Question: Im using The mysql driver 6.6.4 and EF 4.4.0.0. My context can create the database, It has also created a _MigrationHistory Table, i can insert, List, Delete records.
I can add an action with a create model, and auto create the model, everything is perfect
here is my context for claritty
'''
public class MyContext : DbContext
{
static MyContext()
{
Database.SetInitializer<MyContext>(null);
}
public MyContext()
: base("Name=MyContext")
{
}
public DbSet<AdminUser> AdminUsers { get; set; }
public DbSet<Feedback> Feedbacks { get; set; }
public DbSet<Navigation> Navigations { get; set; }
public DbSet<SiteLink> SiteLinks { get; set; }
public DbSet<SiteNew> SiteNews { get; set; }
public DbSet<StockList> StockLists { get; set; }
public DbSet<SubNavigation> SubNavigations { get; set; }
protected override void OnModelCreating(DbModelBuilder modelBuilder)
{
modelBuilder.Configurations.Add(new AdminUserMap());
modelBuilder.Configurations.Add(new FeedbackMap());
modelBuilder.Configurations.Add(new NavigationMap());
modelBuilder.Configurations.Add(new SiteLinkMap());
modelBuilder.Configurations.Add(new SiteNewMap());
modelBuilder.Configurations.Add(new StockListMap());
modelBuilder.Configurations.Add(new SubNavigationMap());
}
'''
my constring is the same name as my context, as said this all works. I have also added the Data Provider to my web.config file.
I Have even added some code in the create a stored procedure and this all works fine, bottom line everything looks really good here and as far as im concerned i have done everything right that i could possibly do.
but when I create a controller I get this: [ using the create controller with create, edit, delete options )

Now there is quite a bit of noise about this on here, and on the web but I have actually covered everything. I have even set my dbContext to just be DbSets and nothing else. This has been burning my head for quite some time now and I have done everything and read everything possible before making the move of asking on here.
Now I know this wuld probably be far easier with SQL Server etc etc, however i do not have that option, I have a very good mysql cluster and many sites using EF and code first, problems seem to start when I installed asp.net MVC 4 and upgraded to the latest .net.
Any ideas please, I will try anything
web.config
'''
<configuration>
<configSections>
<section name="entityFramework" type="System.Data.Entity.Internal.ConfigFile.EntityFrameworkSection, EntityFramework, Version=4.4.0.0, Culture=neutral, PublicKeyToken=b77a5c561934e089" requirePermission="false" />
<!-- For more information on Entity Framework configuration, visit http://go.microsoft.com/fwlink/?LinkID=237468 -->
</configSections>
<connectionStrings>
<add name="MyContext" connectionString="server=localhost;database=MyDB;user id=myuser; password=mypass; Pooling=false" providerName="MySql.Data.MySqlClient" />
</connectionStrings>
<appSettings>
<add key="webpages:Version" value="2.0.0.0" />
<add key="webpages:Enabled" value="false" />
<add key="PreserveLoginUrl" value="true" />
<add key="ClientValidationEnabled" value="true" />
<add key="UnobtrusiveJavaScriptEnabled" value="true" />
</appSettings>
<system.web>
<compilation debug="true" targetFramework="4.0" />
<pages controlRenderingCompatibilityVersion="4.0" clientIDMode="AutoID">
<namespaces>
<add namespace="System.Web.Helpers" />
<add namespace="System.Web.Mvc" />
<add namespace="System.Web.Mvc.Ajax" />
<add namespace="System.Web.Mvc.Html" />
<add namespace="System.Web.Routing" />
<add namespace="System.Web.WebPages" />
</namespaces>
</pages>
</system.web>
<system.data>
<DbProviderFactories>
<remove invariant="MySql.Data.MySqlClient" />
<add name="MySQL Data Provider" invariant="MySql.Data.MySqlClient" description=".Net Framework Data Provider for MySQL" type="MySql.Data.MySqlClient.MySqlClientFactory, MySql.Data, Version=6.6.4.0, Culture=neutral, PublicKeyToken=c5687fc88969c44d" />
</DbProviderFactories>
</system.data>
<runtime>
<assemblyBinding xmlns="urn:schemas-microsoft-com:asm.v1">
<dependentAssembly>
<assemblyIdentity name="EntityFramework" publicKeyToken="b77a5c561934e089" culture="neutral" />
<bindingRedirect oldVersion="0.0.0.0-4.4.0.0" newVersion="4.4.0.0" />
</dependentAssembly>
<dependentAssembly>
<assemblyIdentity name="MySql.Data" publicKeyToken="c5687fc88969c44d" culture="neutral" />
<bindingRedirect oldVersion="0.0.0.0-6.6.4.0" newVersion="6.6.4.0" />
</dependentAssembly>
</assemblyBinding>
</runtime>
<system.webServer>
<modules runAllManagedModulesForAllRequests="true" />
<handlers>
<remove name="ExtensionlessUrlHandler-ISAPI-4.0_32bit" />
<remove name="ExtensionlessUrlHandler-ISAPI-4.0_64bit" />
<remove name="ExtensionlessUrlHandler-Integrated-4.0" />
<add name="ExtensionlessUrlHandler-ISAPI-4.0_32bit" path="*." verb="GET,HEAD,POST,DEBUG,PUT,DELETE,PATCH,OPTIONS" modules="IsapiModule" scriptProcessor="%windir%\Microsoft.NET\Framework4.0.30319spnet_isapi.dll" preCondition="classicMode,runtimeVersionv4.0,bitness32" responseBufferLimit="0" />
<add name="ExtensionlessUrlHandler-ISAPI-4.0_64bit" path="*." verb="GET,HEAD,POST,DEBUG,PUT,DELETE,PATCH,OPTIONS" modules="IsapiModule" scriptProcessor="%windir%\Microsoft.NET\Framework644.0.30319spnet_isapi.dll" preCondition="classicMode,runtimeVersionv4.0,bitness64" responseBufferLimit="0" />
<add name="ExtensionlessUrlHandler-Integrated-4.0" path="*." verb="GET,HEAD,POST,DEBUG,PUT,DELETE,PATCH,OPTIONS" type="System.Web.Handlers.TransferRequestHandler" preCondition="integratedMode,runtimeVersionv4.0" />
</handlers>
</system.webServer>
<entityFramework>
<defaultConnectionFactory type="System.Data.Entity.Infrastructure.LocalDbConnectionFactory, EntityFramework">
<parameters>
<parameter value="v11.0" />
</parameters>
</defaultConnectionFactory>
</entityFramework>
</configuration>
'''
model:
'''
public class AdminUser
{
public int Id { get; set; }
public string UserName { get; set; }
public string Password { get; set; }
public string Email { get; set; }
public short UserLevel { get; set; }
}
'''
mapping
'''
public class AdminUserMap : EntityTypeConfiguration<AdminUser>
{
public AdminUserMap()
{
// Primary Key
this.HasKey(t => t.Id);
// Properties
this.Property(t => t.UserName)
.IsRequired()
.HasMaxLength(50);
this.Property(t => t.Password)
.IsRequired()
.HasMaxLength(50);
this.Property(t => t.Email)
.HasMaxLength(150);
// Table & Column Mappings
this.ToTable("AdminUsers", "eyebag");
this.Property(t => t.Id).HasColumnName("Id");
this.Property(t => t.UserName).HasColumnName("UserName");
this.Property(t => t.Password).HasColumnName("Password");
this.Property(t => t.Email).HasColumnName("Email");
this.Property(t => t.UserLevel).HasColumnName("UserLevel");
}
}
'''
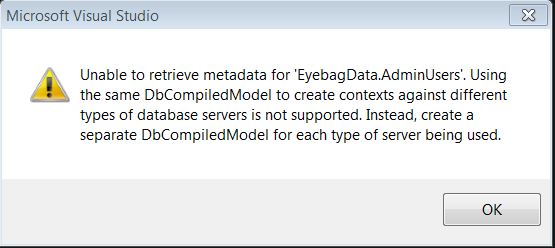
Answer: well it seems that the simplest of solutions to this was to download the nuget package MvcScaffolding, and then use the MVCScaffolding version of add controller with EF create, edit, delete this version works and settles my problems, why the other option does not work will probably be unknown, but thanks for everyones help and sudgestions